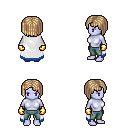
a pixel art fantasy rpg character, female body template, dark elf, purple skin, white trimmed cape, teal pants, white blonde pageboy hairstyle, gold gloves, four views (front, back, left, right), 2x2 character sprite sheet, small pixel art, hard edges, no anti-aliasing